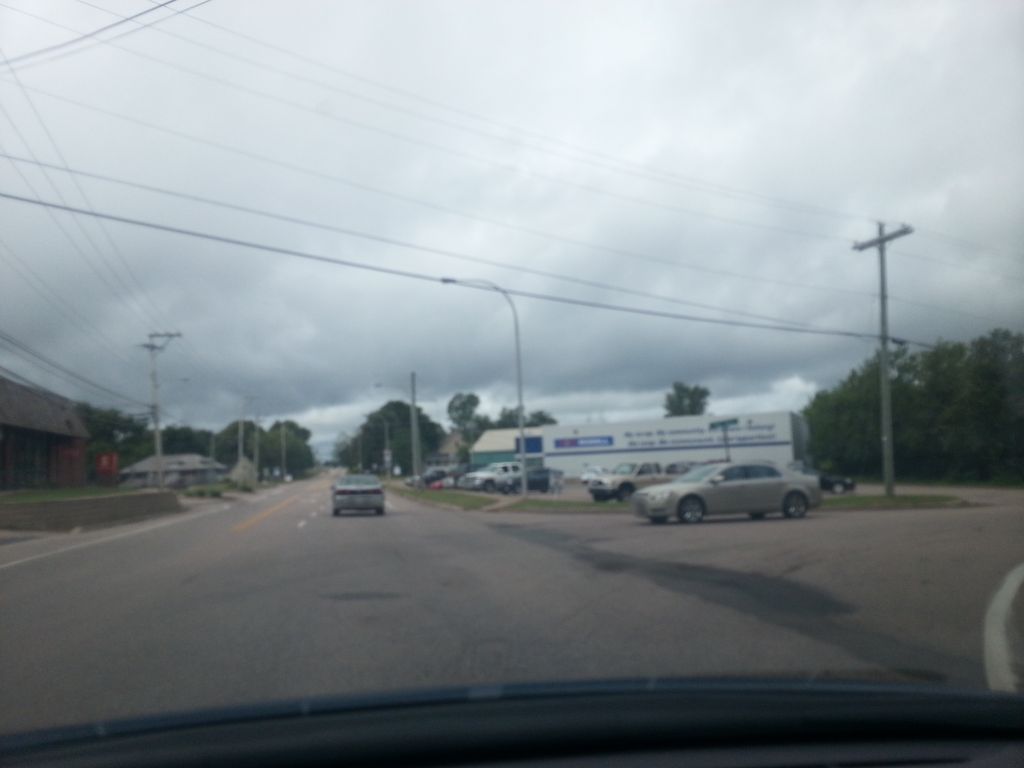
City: charlottetown